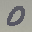
Label: 0